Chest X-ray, AP view. Patient: 63 years old, sex M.
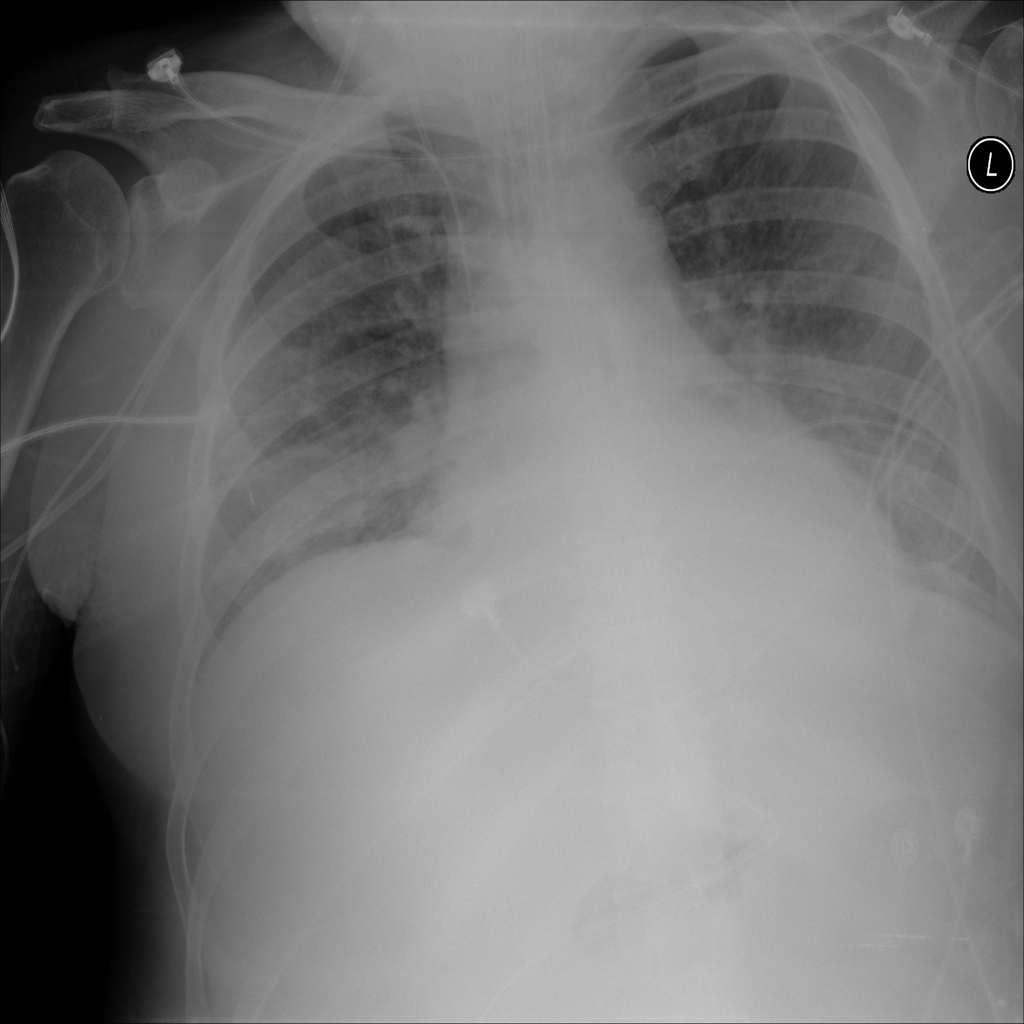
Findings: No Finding